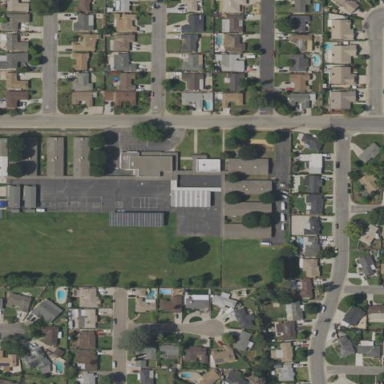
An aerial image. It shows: School building.